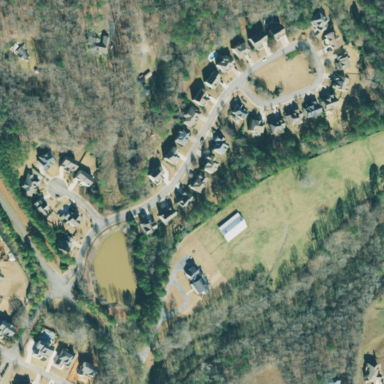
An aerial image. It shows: Residential neighbourhood.